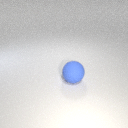
large blue rubber sphere